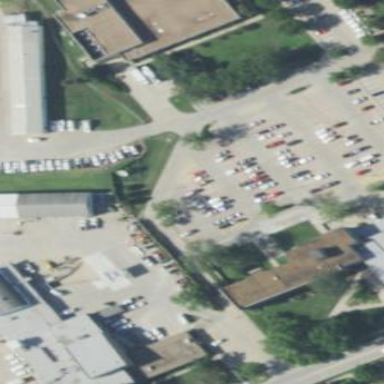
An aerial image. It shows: Parking area with surface.